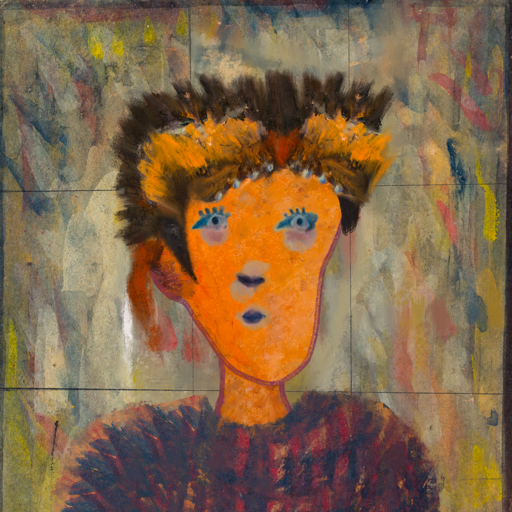
Background: GypsyMother, Head And Neck Front: Hypocrite, Face Front: Hill_Girl, Bust: In_The_Sun, Hair Front: Roy_Bahadur, Head Accessory: Gypsy_Queen, Second Necklace: Blank, Necklace: Blank, Baby: Blank